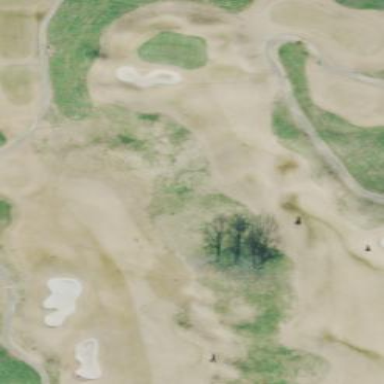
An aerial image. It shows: Grassy area designated as golf fairway.